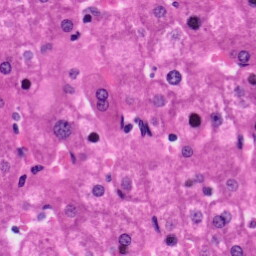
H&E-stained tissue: Liver